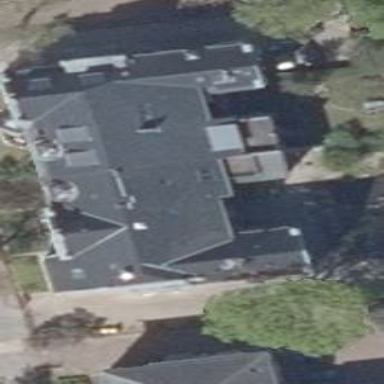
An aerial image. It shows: Historic residential building with black gabled roof made of slate.